Question:
I'm a newbie when I comes to JavaScript and it seemed to come out of nowhere now I cant write any JavaScript, doesn't recognise the code
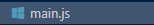
Answer: Look in the bottom-right corner... You probably will see 'Batch'. Click that and you will be able to select another language mode.
<URL>